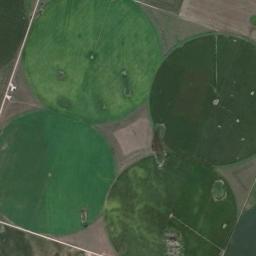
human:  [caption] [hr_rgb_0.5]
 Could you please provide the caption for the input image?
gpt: Four neatly arranged circular farmland mixed with dark green and light green .

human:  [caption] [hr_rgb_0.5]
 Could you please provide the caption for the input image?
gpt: Several dark green circular farmlands are neatly arranged on the ground .

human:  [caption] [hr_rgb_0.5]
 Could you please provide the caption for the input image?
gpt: Four circle farmland are in the bare land .

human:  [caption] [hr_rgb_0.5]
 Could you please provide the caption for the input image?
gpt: There are four round fields .

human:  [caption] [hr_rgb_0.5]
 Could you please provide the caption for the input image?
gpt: There are four green circular farmlands of the same size .